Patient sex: F
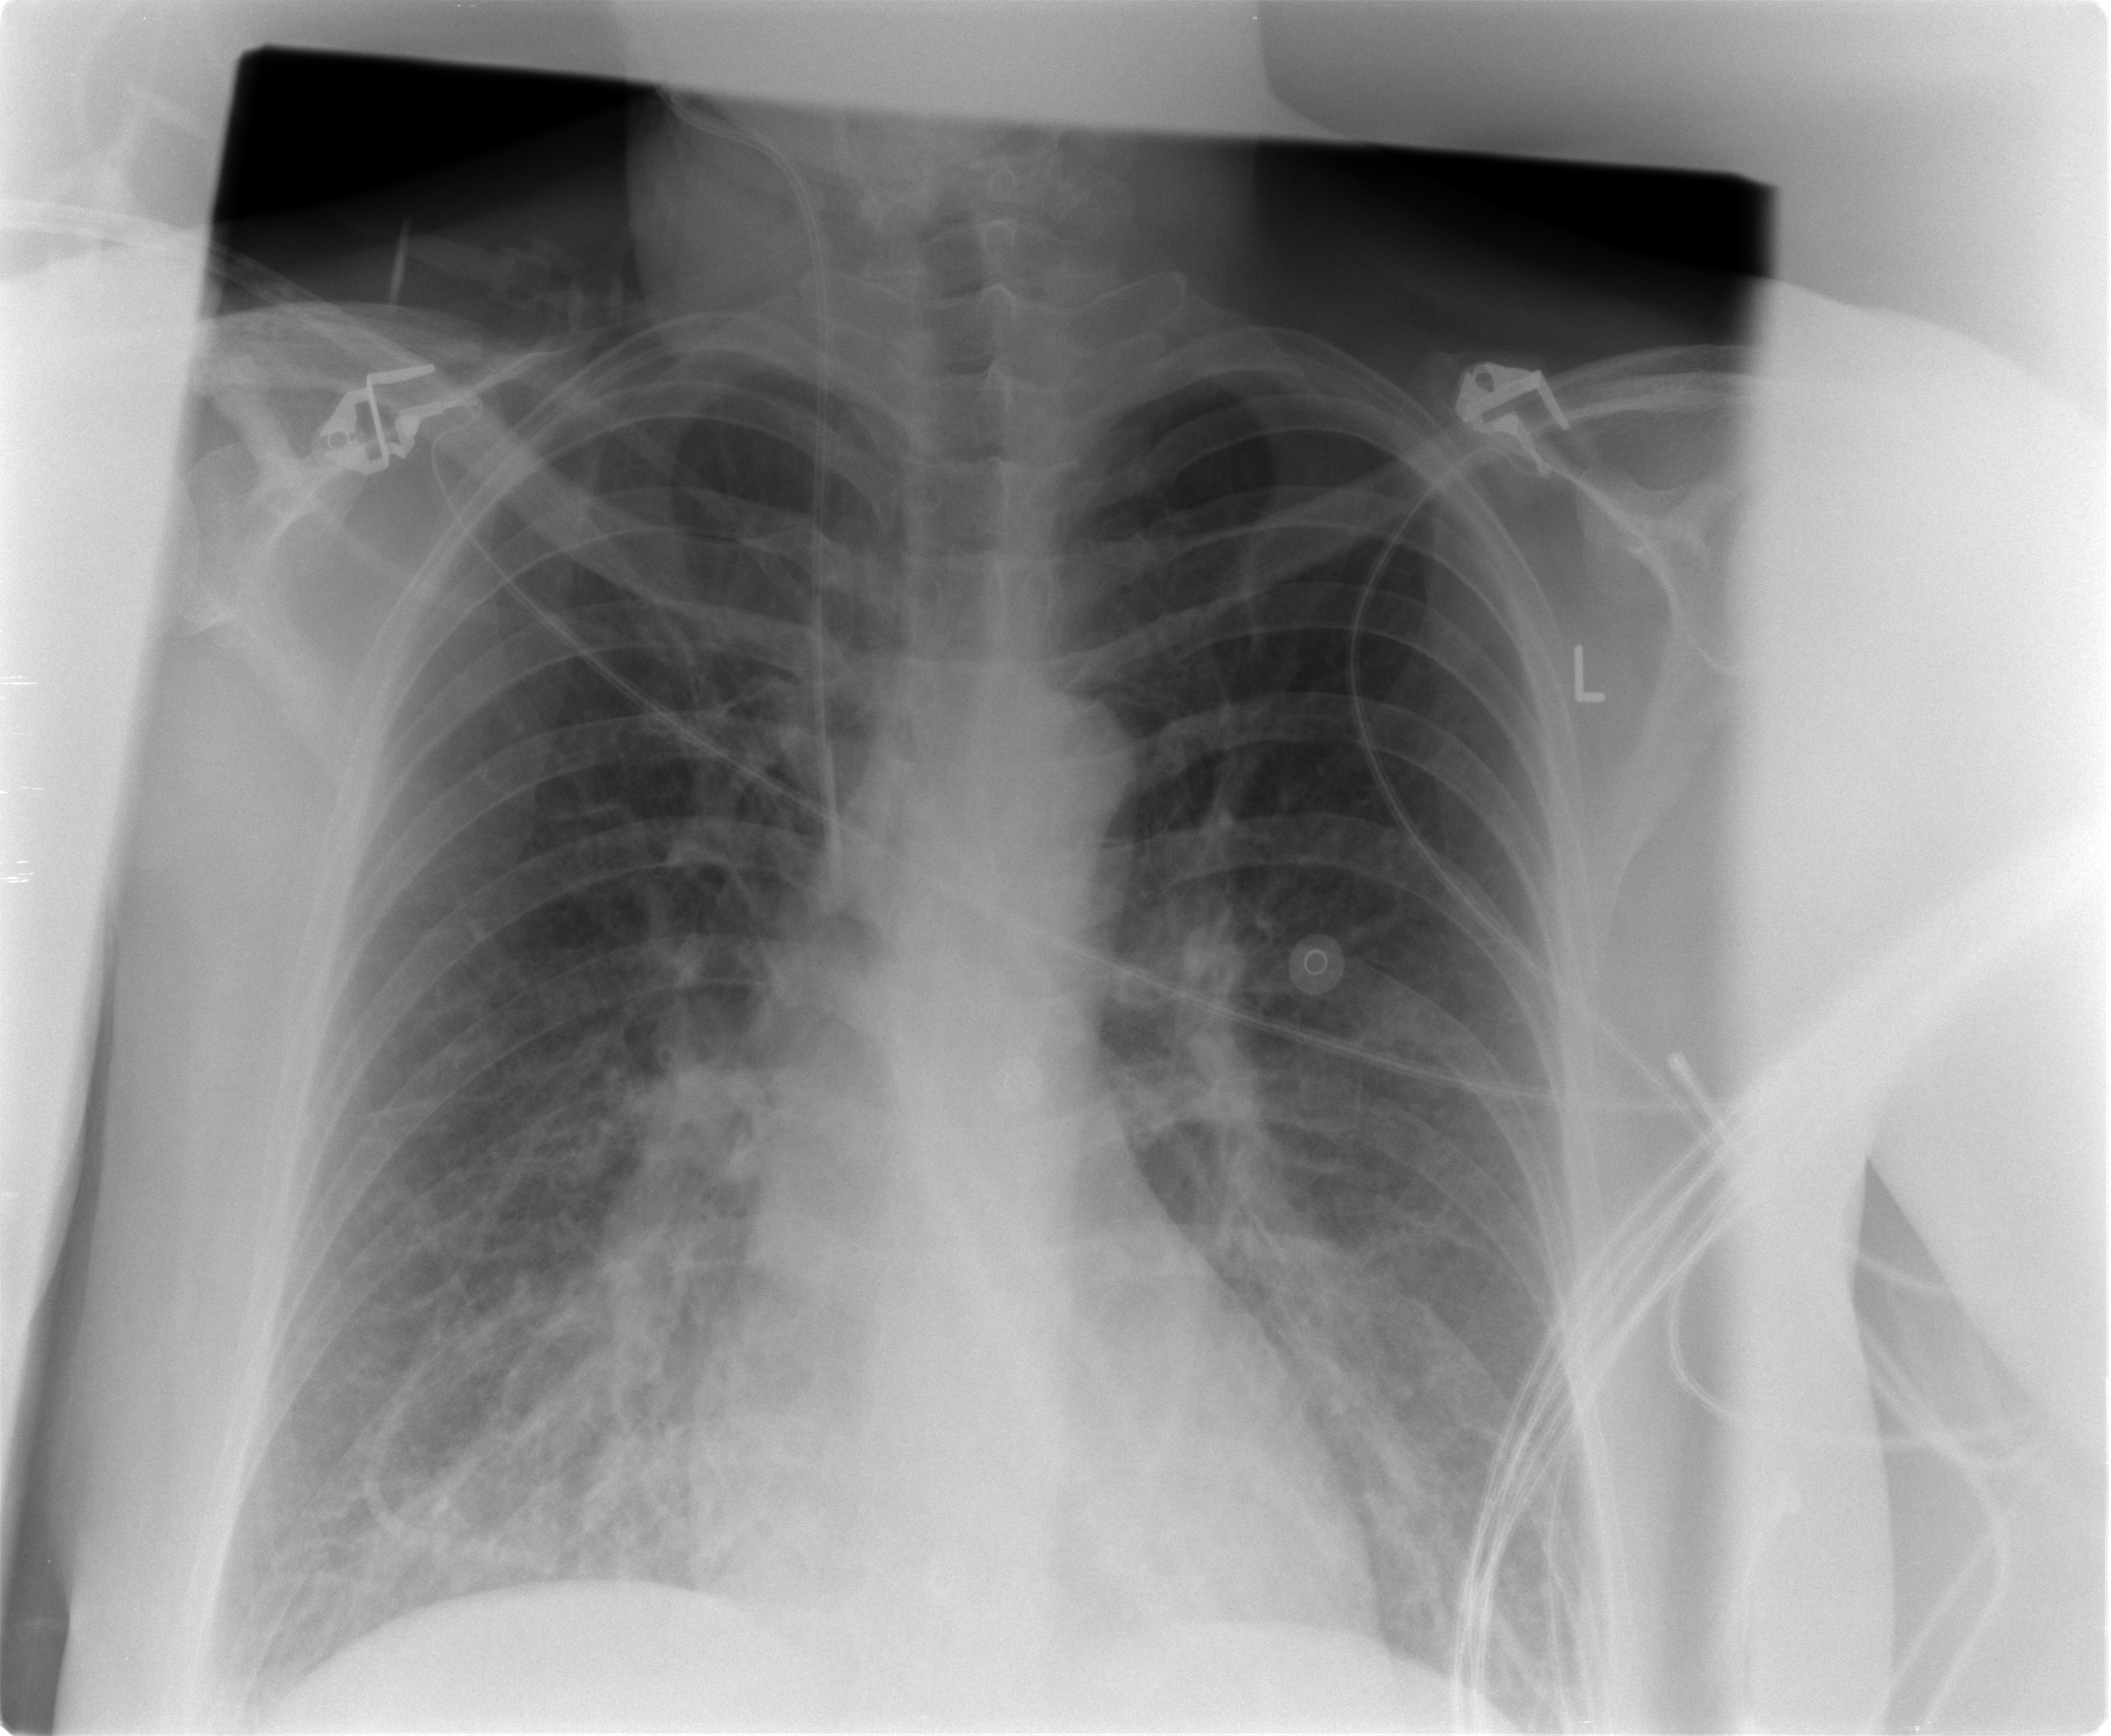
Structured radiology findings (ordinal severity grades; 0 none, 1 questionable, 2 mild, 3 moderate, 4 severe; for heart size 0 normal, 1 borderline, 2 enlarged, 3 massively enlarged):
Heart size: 0
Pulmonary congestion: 1
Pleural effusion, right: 0
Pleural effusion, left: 0
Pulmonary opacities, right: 2
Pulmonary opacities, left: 0
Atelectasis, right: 2
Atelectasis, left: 2